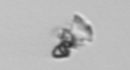
Label: detritus